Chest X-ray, PA view. Patient: 25 years old, sex M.
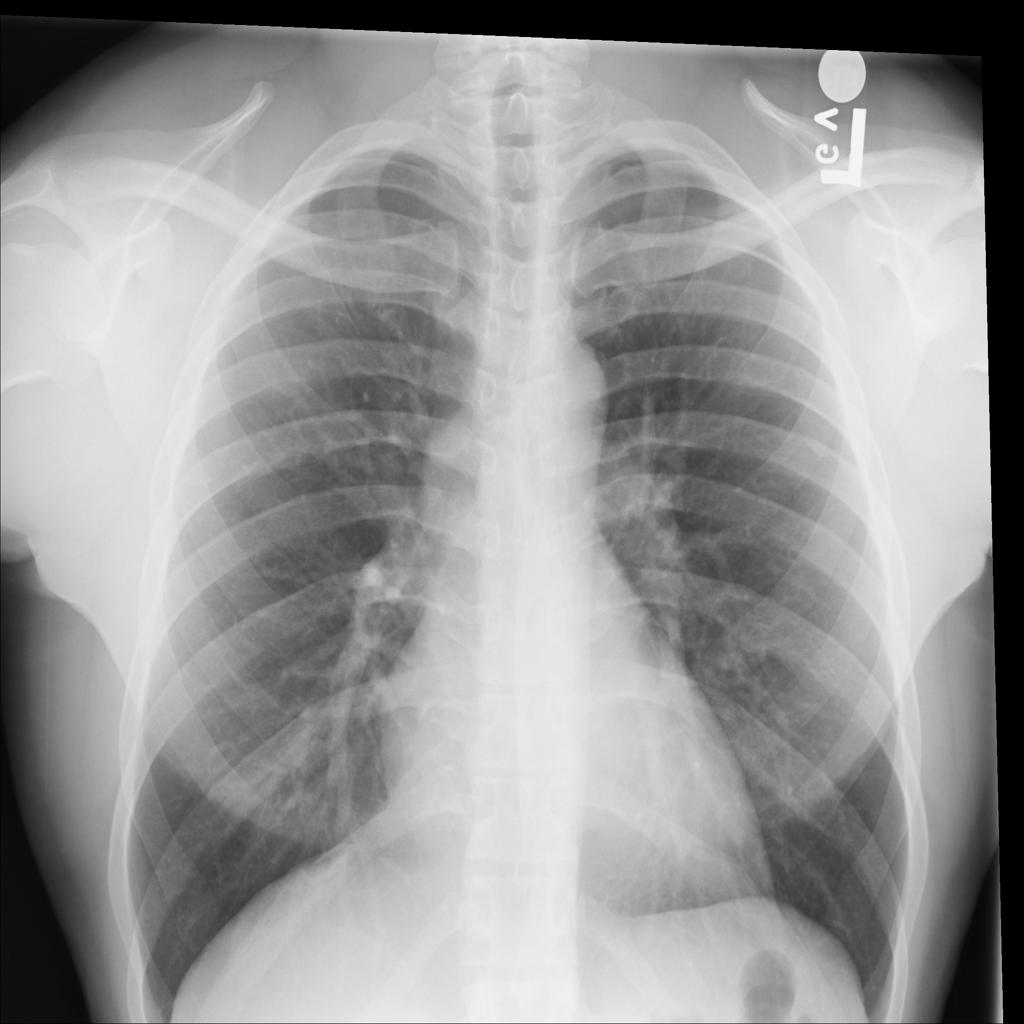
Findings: No Finding